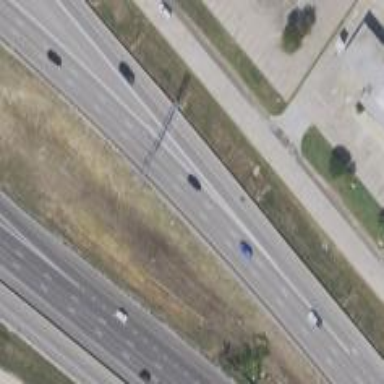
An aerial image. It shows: Motorway junction.